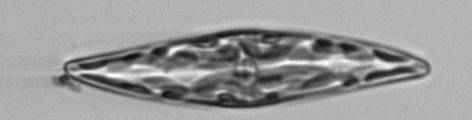
Label: Pleurosigma